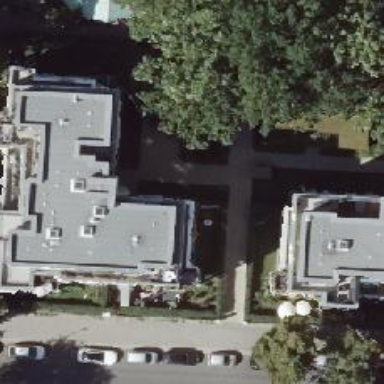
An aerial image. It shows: Building with apartments and flat roof.